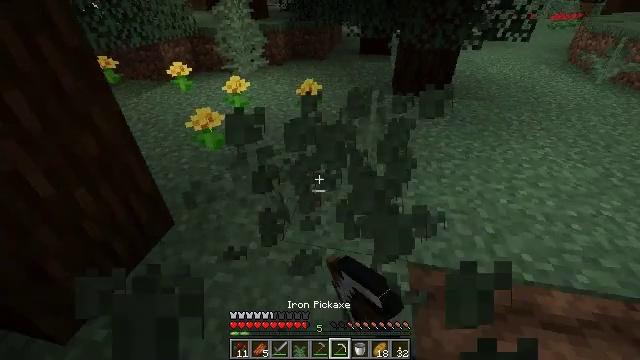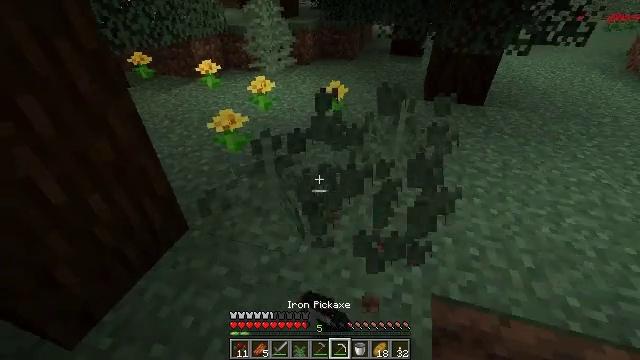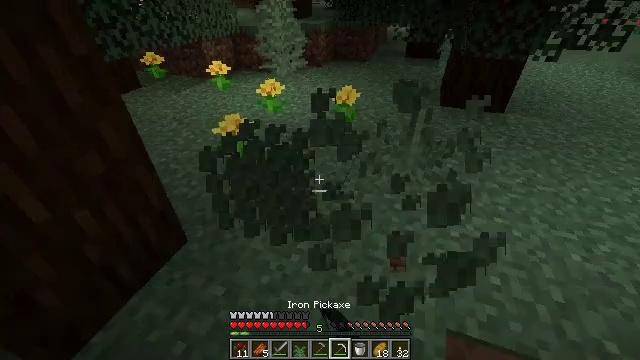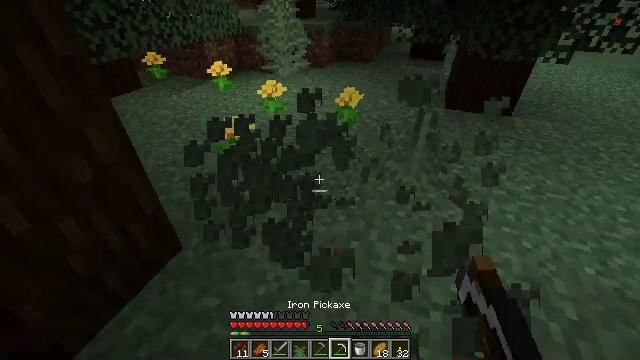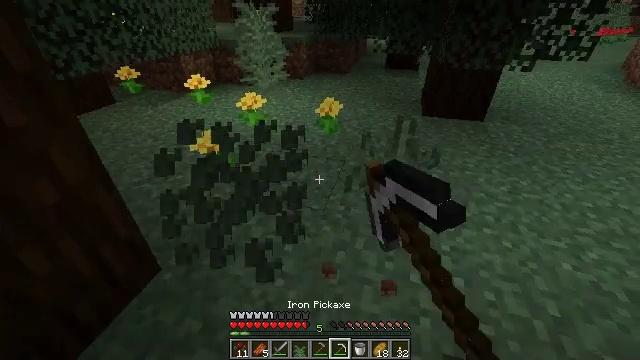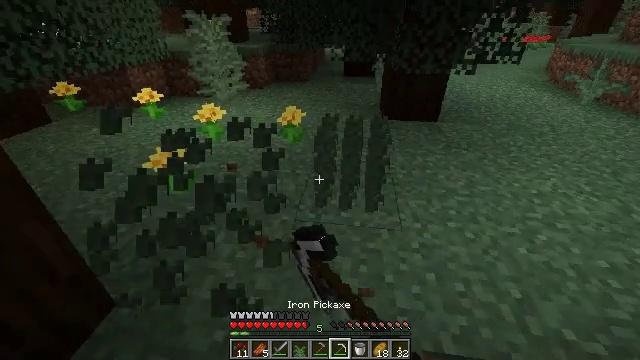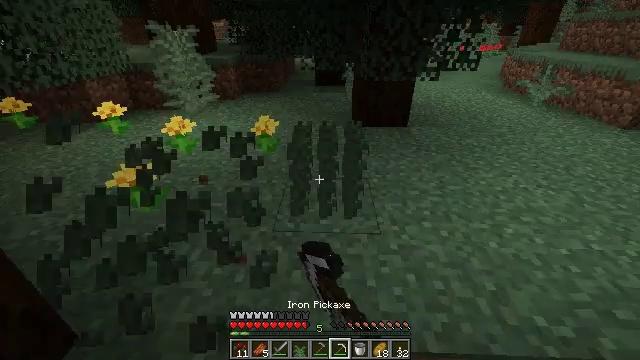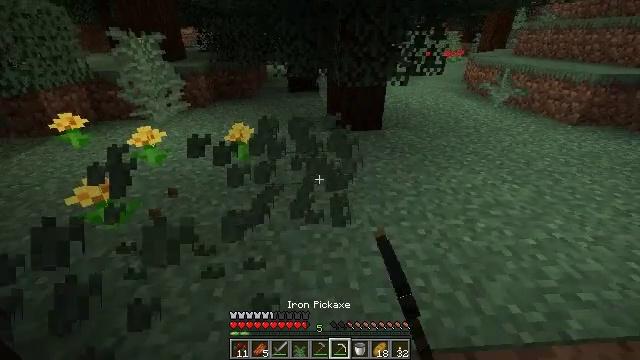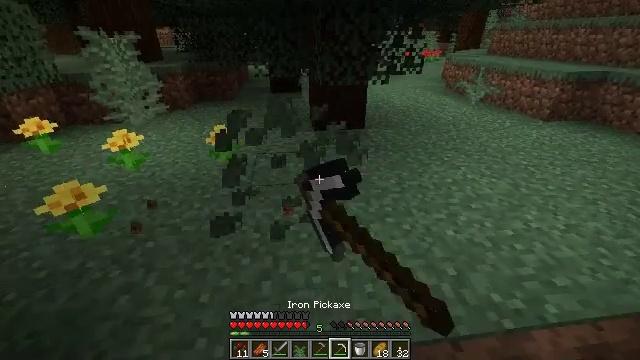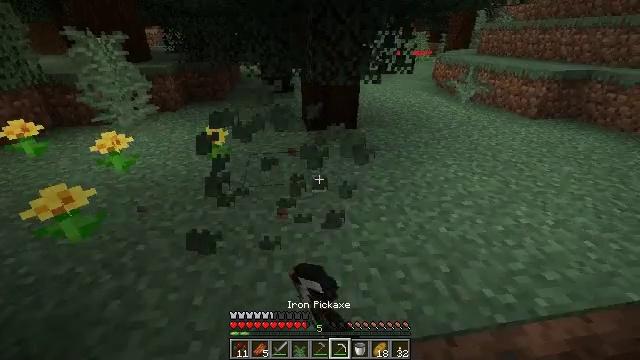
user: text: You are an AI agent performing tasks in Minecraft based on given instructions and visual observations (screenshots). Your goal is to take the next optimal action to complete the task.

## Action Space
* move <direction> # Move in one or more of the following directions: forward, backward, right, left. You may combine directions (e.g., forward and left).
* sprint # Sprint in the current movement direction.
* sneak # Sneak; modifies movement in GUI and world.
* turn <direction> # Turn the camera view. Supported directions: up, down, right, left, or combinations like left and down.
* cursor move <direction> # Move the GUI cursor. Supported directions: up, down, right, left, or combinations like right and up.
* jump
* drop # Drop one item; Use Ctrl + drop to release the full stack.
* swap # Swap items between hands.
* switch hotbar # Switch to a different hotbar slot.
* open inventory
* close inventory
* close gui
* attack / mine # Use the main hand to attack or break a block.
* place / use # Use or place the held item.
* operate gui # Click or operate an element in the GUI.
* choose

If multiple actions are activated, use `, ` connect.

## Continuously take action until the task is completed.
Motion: motion action
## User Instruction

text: Break the fern to clear the area.
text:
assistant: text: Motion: move forward, turn left, attack / mine
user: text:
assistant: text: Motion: turn left, attack / mine
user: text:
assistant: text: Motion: attack / mine
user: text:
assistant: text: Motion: turn right and up, attack / mine
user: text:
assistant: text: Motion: turn right and up, attack / mine
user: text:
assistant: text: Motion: turn right and up, attack / mine
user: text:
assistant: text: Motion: turn right and up, attack / mine
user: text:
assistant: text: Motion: turn right, attack / mine
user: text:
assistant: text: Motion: turn right
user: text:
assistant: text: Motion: no_op